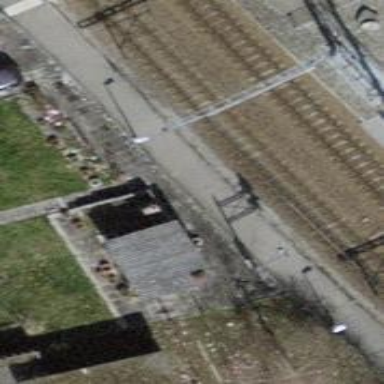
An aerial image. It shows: Narrow-gauge railway with 1 track. The tracks are electrified with contact line.